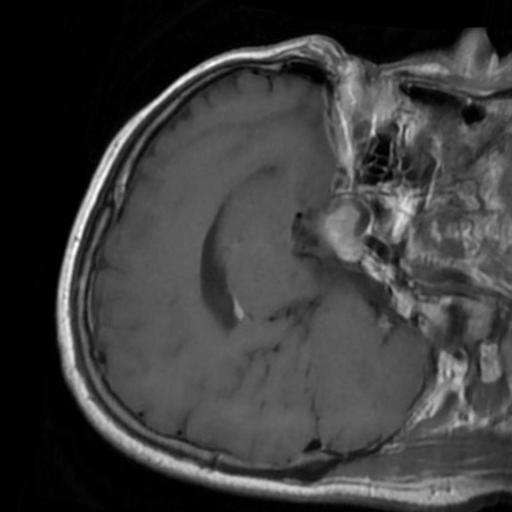
Label: brain_tumor